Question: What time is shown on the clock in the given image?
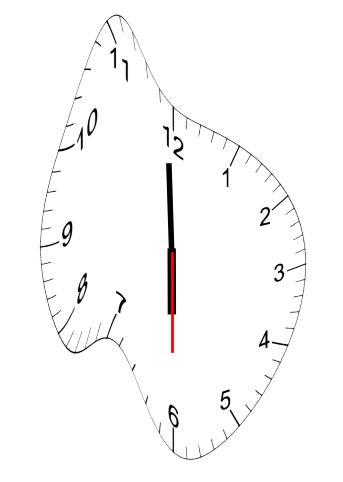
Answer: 05:59:30